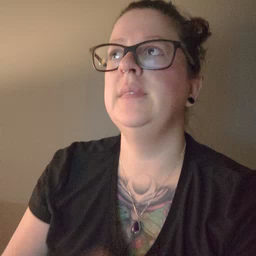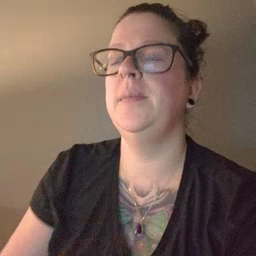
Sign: same